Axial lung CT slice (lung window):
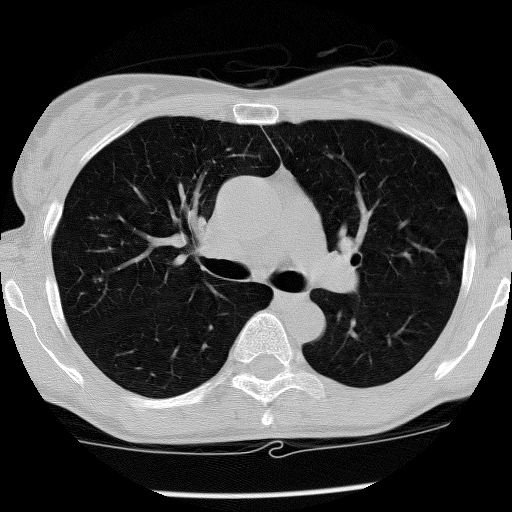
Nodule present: no